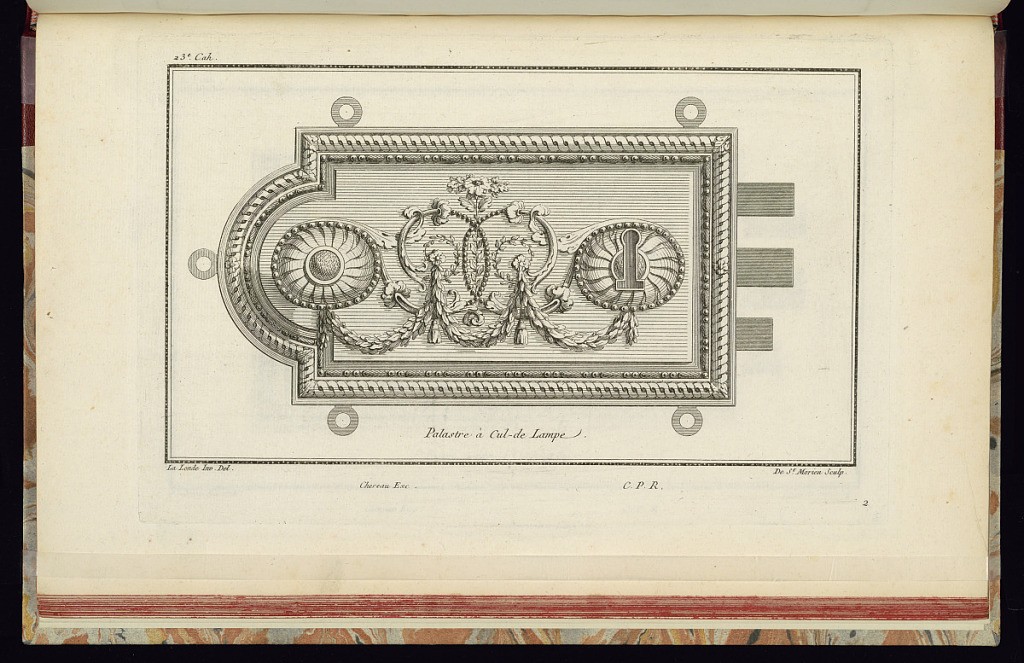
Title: Palastre à Cul-de Lampe
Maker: Richard de Lalonde, French, active 1780–96
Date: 1775-1788
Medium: Etching on off-white laid paper
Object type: Print
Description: Rectangular lock case design with a framing edge of wave band and bead and bar course. There is a rosette at either side of the case, framed in bead course; the rosette at the right has the key port. Between the rosettes is a swirling ornamentation of leaves, flowers, and beads (in tradition of cul-de-lampe). The plate is signed and numbered.